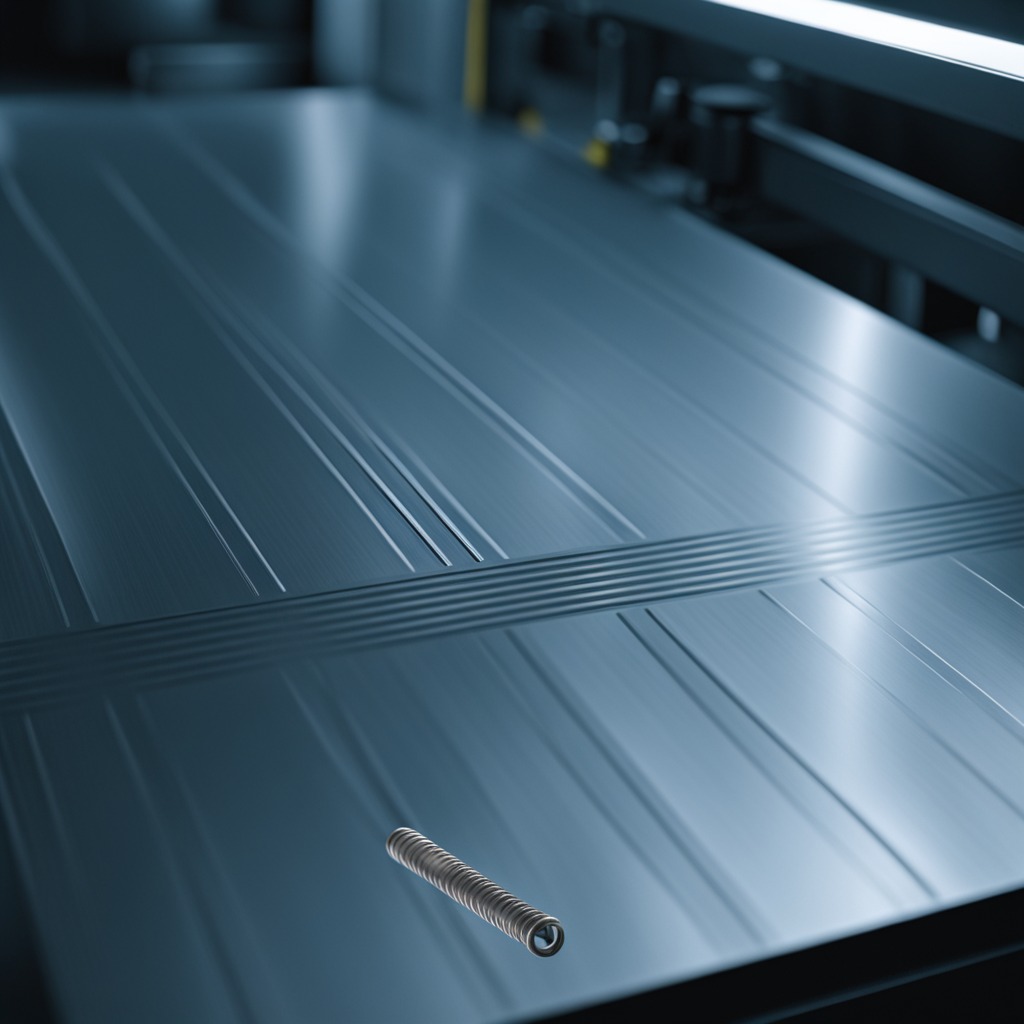
A coiled metal spring is lying on a metal table in a machine shop under fluorescent lights.